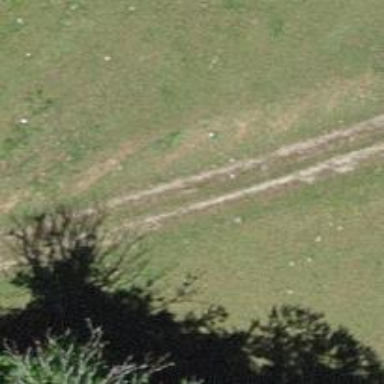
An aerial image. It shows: Track with very rough surface.